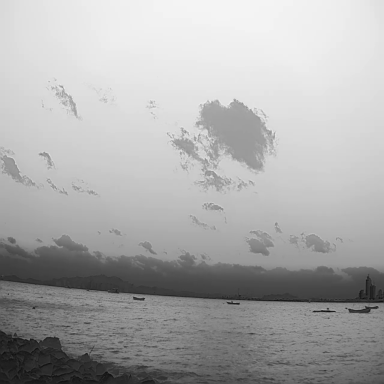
There are four bulk_carriers in the infrared image.